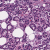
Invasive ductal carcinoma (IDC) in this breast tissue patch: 1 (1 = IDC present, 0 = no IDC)